A time-domain waveform of one vibration snapshot from a rolling-element bearing is shown. Diagnose the bearing from this image, choosing from: normal, inner_race, outer_race, ball.
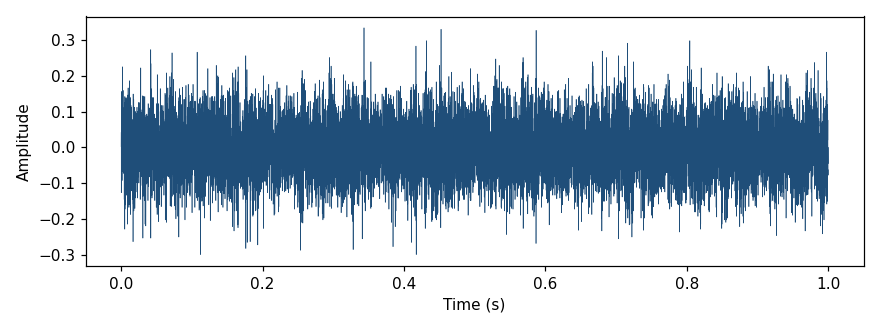
Answer: normal